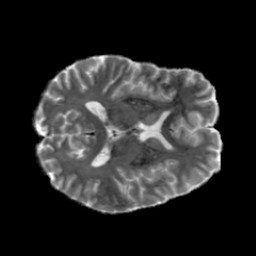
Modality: MD
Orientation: axial
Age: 30
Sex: male
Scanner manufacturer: siemens
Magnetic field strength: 6.98 T
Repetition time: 7.776 s
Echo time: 0.076 s